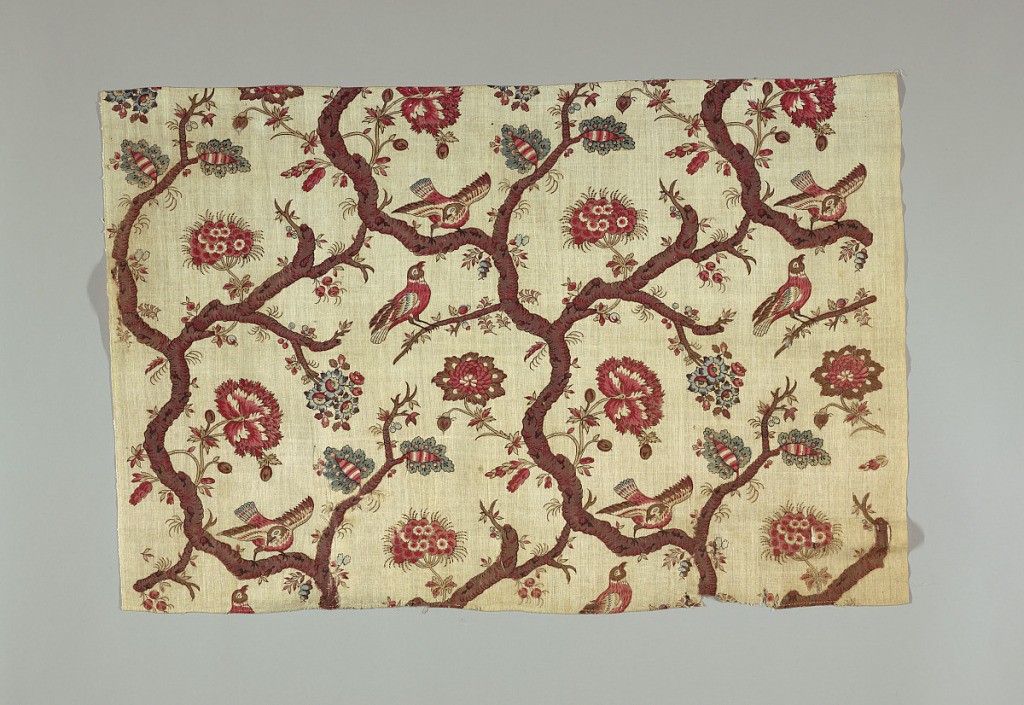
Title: Textile
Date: ca. 1770
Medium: cotton Technique: block printed on plain weave
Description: Brick repeat of two birds in the branches of a tree sparsely filled with leaves and flowers. Tree branches arranged to enclose birds and create serpentine pattern movement. Polychrome pattern on natural cotton.